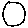
Label: circle